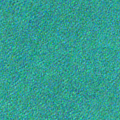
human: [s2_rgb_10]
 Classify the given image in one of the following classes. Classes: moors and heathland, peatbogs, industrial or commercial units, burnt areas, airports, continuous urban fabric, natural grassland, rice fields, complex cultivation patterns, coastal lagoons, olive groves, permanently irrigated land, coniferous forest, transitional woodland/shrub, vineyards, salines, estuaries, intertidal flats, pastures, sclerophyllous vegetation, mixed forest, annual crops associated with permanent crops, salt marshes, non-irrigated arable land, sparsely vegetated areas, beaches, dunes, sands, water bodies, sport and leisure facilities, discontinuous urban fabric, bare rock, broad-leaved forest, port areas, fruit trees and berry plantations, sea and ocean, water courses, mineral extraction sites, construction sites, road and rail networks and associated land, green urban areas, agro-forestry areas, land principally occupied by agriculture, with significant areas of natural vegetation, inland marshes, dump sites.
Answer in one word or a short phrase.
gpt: sea and ocean